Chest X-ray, PA view. Patient: 28 years old, sex F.
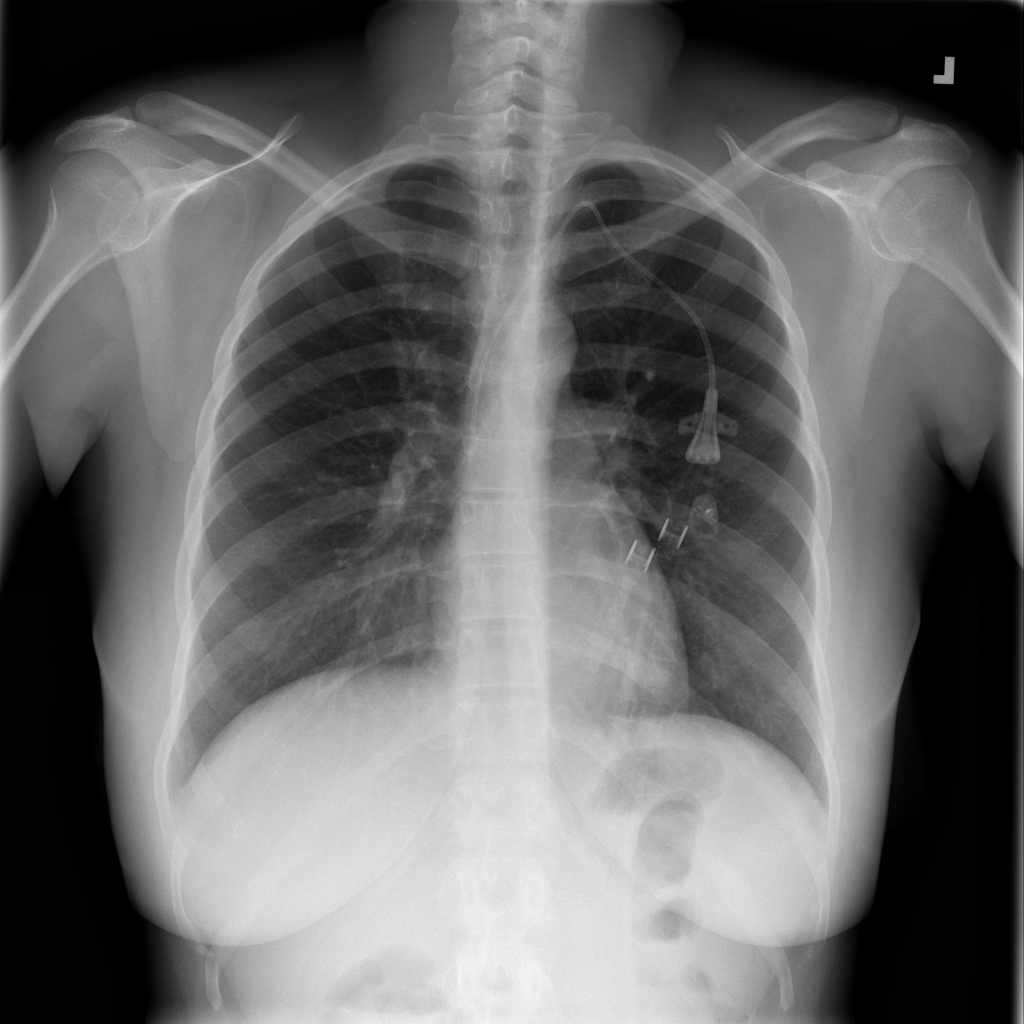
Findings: No Finding